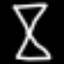
Label: hourglass